Question: I will have to create a multi-threading project soon I have seen experiments ( delphitools.info/2011/10/13/memory-manager-investigations ) showing that the default Delphi memory manager has problems with multi-threading.

So, I have found this SynScaleMM. Anybody can give some feedback on it or on a similar memory manager?
Thanks
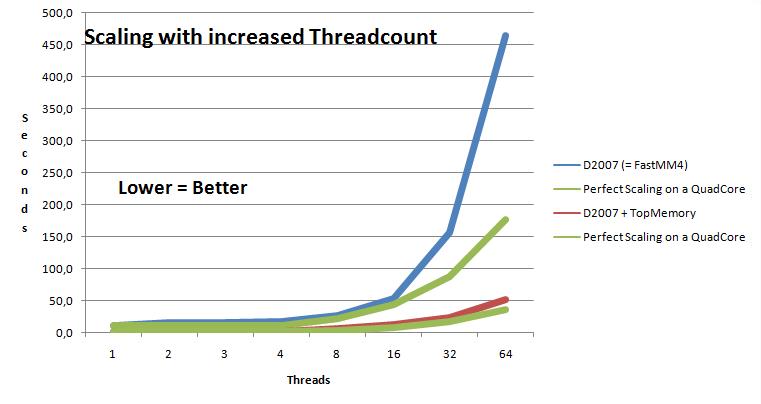
Answer: Our <URL> is still experimental.
<URL>
But it worked as expected in a multi-threaded server environment. Scaling is much better than FastMM4, for some critical tests.
But the Memory Manager is perhaps not the bigger bottleneck in Multi-Threaded applications. FastMM4 could work well, if you don't stress it.
Here are some (not dogmatic, just from experiment and knowledge of low-level Delphi RTL) advice if you want to write FAST multi-threaded application in Delphi:
- 'const''MyFunc(const aString: String)'- 's := s+'Blabla'+IntToStr(i)''TStringBuilder'- 'TStringBuilder''SysUtils.IntToStr()''integer''TTextWriter'<URL>'- 'AnsiString/UnicodeString''call UStrFromPCharLen'- 'var''procedure''function''string''UStrAsg/LStrAsg'- - 'TMemoryStream''Position''Size'- 'record/object'- -
I tried to follow those rules in our Open Source framework, and if you take a look at our code, you'll find out a lot of real-world sample code.